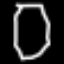
Label: octagon